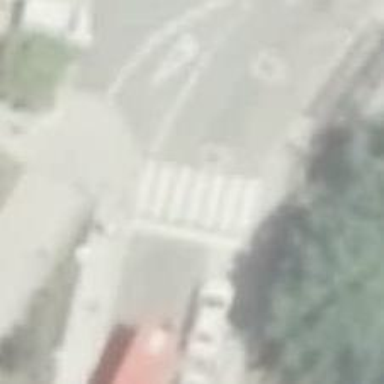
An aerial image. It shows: Uncontrolled zebra crossing on the road.